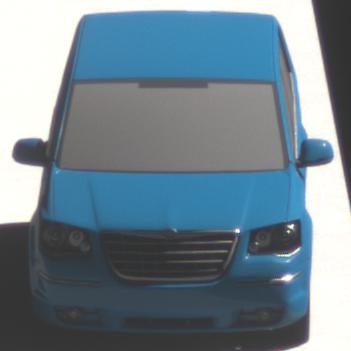
Make: Chrysler
Model: Grand Voyager 3.8
Detailed model: Grand Voyager
Model produced from: 2008/03
Model produced until: 2010/12
Doors: 5
Color: blue
Road condition: dry road
Daytime: midday
Contrast: high contrast